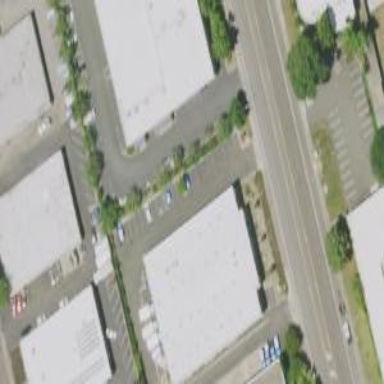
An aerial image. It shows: Industrial building.